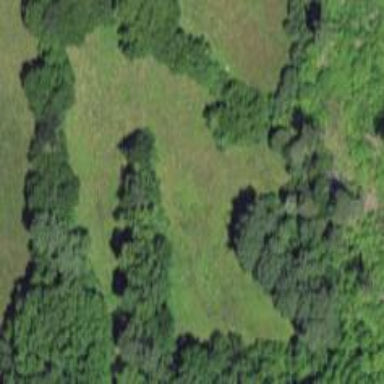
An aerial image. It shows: Mixed woodland area with variety of leaf types and cycles.